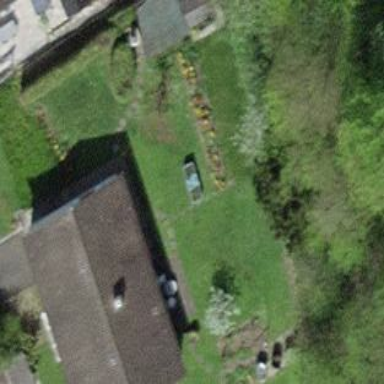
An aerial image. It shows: Detached building.